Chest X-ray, AP view. Patient: 82 years old, sex M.
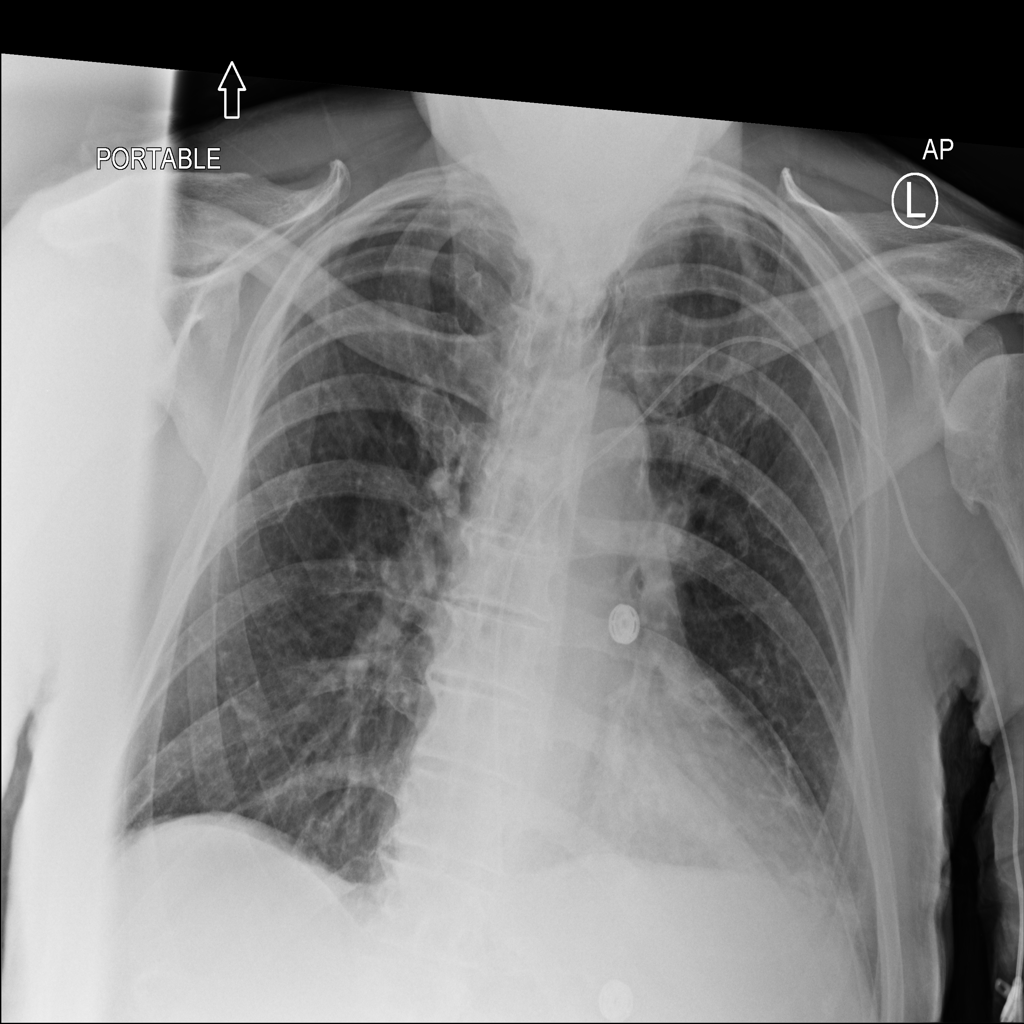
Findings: No Finding